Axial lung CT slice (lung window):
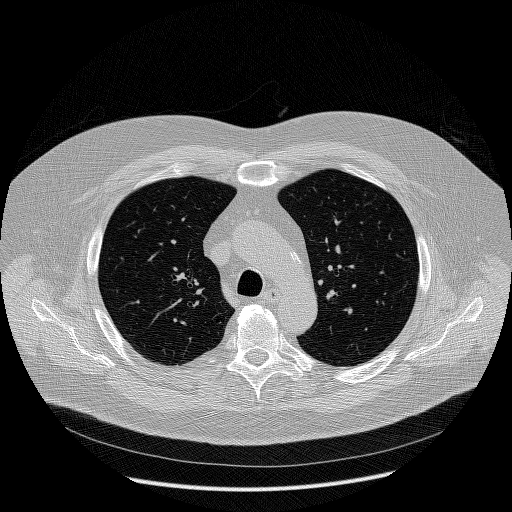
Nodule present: no